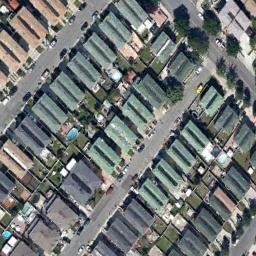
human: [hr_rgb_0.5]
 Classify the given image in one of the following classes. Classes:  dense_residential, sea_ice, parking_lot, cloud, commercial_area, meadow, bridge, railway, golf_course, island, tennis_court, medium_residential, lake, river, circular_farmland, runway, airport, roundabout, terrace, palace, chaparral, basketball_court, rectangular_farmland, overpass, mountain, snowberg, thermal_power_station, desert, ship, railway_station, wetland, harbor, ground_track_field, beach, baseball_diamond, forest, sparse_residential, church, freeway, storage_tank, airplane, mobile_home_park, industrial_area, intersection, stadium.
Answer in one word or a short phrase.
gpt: dense_residential